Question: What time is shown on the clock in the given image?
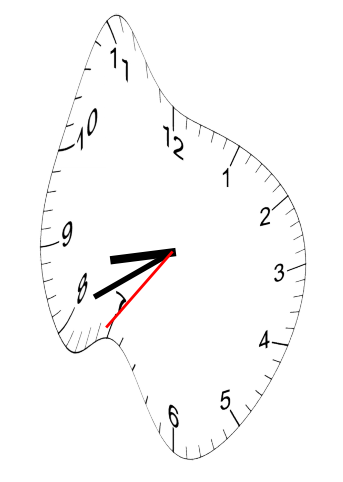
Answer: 08:40:36